Question: I'm trying to design (a "properly designed," not "hack") custom alert view. The view should attach itself to the top of the keyboard; sliding up with the keyboard (if there is an alert) or being hidden (if there is no alert).
The view should always "stick" to the keyboard... including, for instance, when the keyboard hides. In that case, the view should slide right down, out of sight, along with the keyboard.
Here's an example of what I'm trying to achieve (with an active alert):

I have originally thought about subclassing UIAlertView, but it looks like that is not recommended. And, after experimenting a bit, this is clearly a tricky task. I've got an alert that shows up but, it turns into problems staying in sync with the keyboard, and I haven't found a way to make it "track" with the motion of the keyboard... not smoothly.
Any ideas?
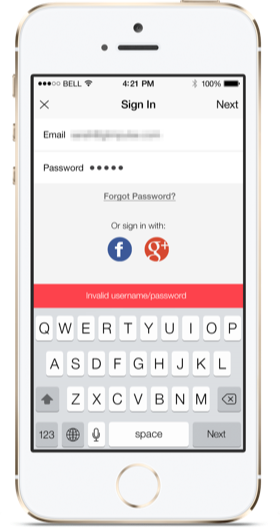
Answer: You can achieve this with 'inputAccessoryView' of 'UITextField' and 'UITextView'. See <URL> chapter in Apple's "Text Programming Guide for iOS" for more information.
For example, a very simple red bar above the keyboard can be added with the following code:
'''
let keyboardAlertView = UIView(frame:CGRectMake(0,0,320,44))
keyboardAlertView.backgroundColor = UIColor.redColor()
textField.inputAccessoryView = keyboardAlertView
'''